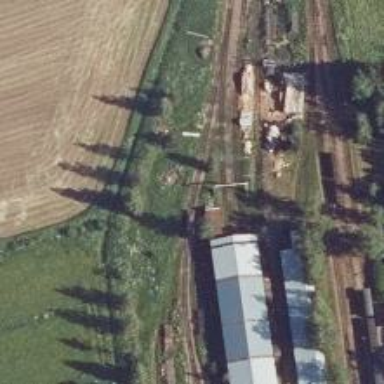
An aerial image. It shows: Narrow-gauge railway in service yard.